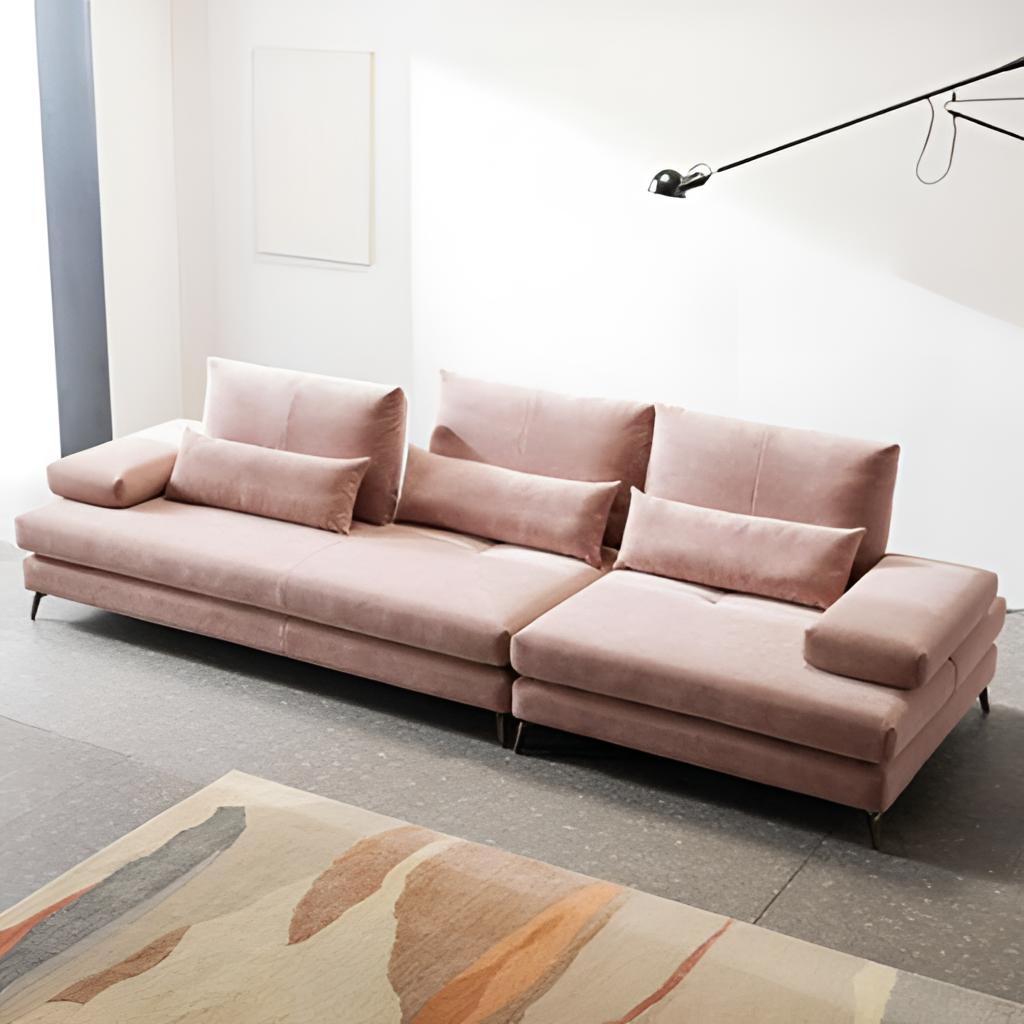
suede sectional sofa, living room, white paint wallpaper, with solid pattern, modern, tile flooring, with large square pattern